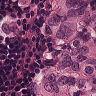
Metastatic tissue present: yes